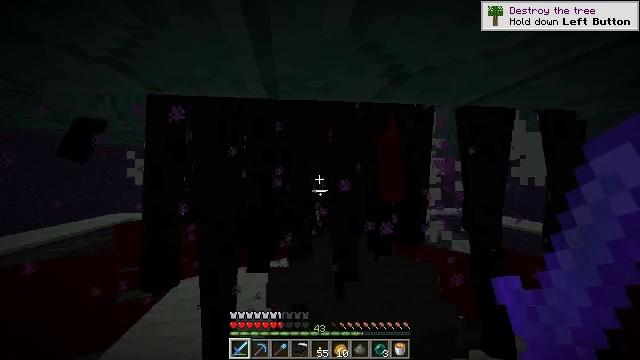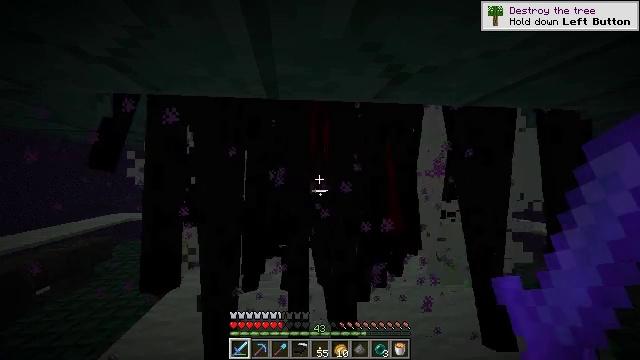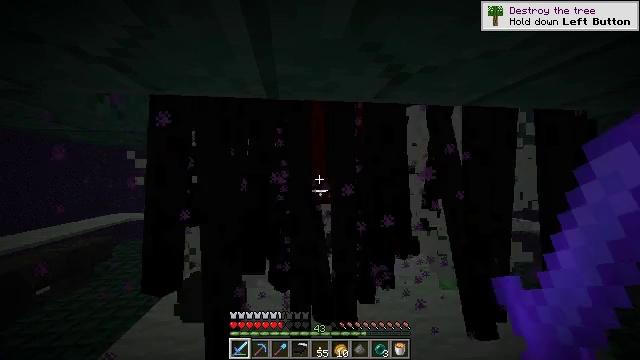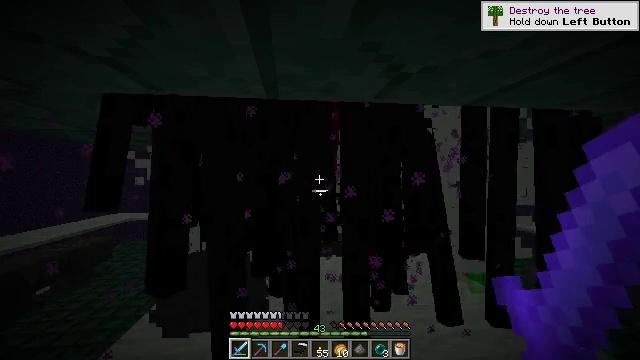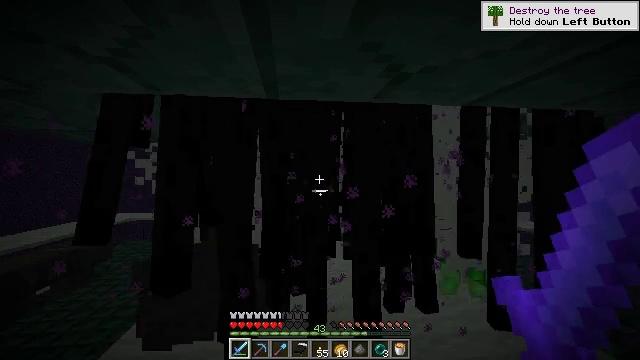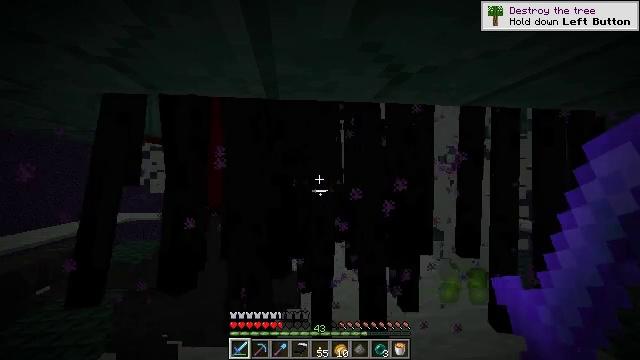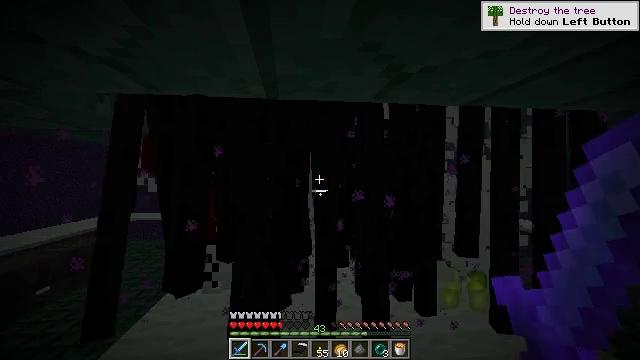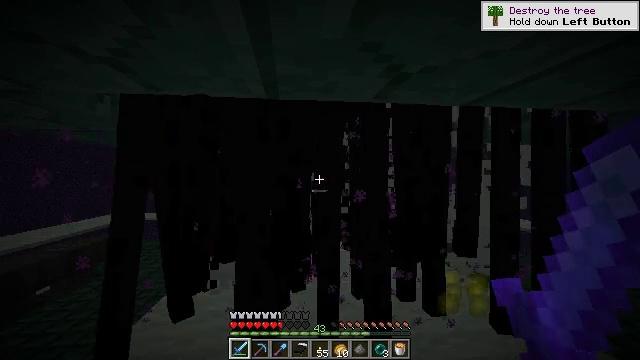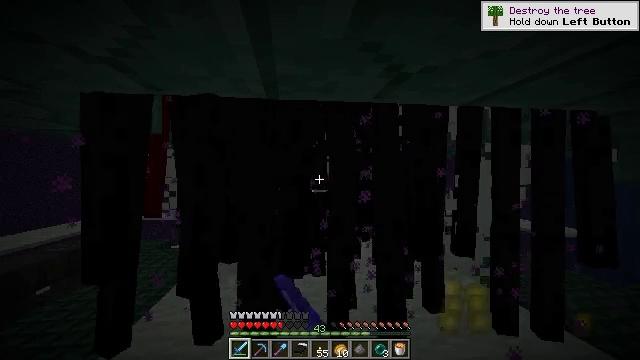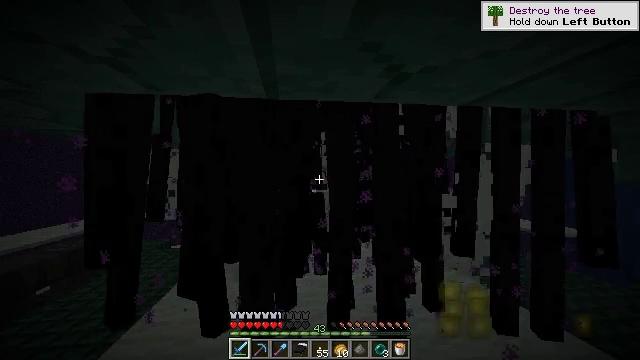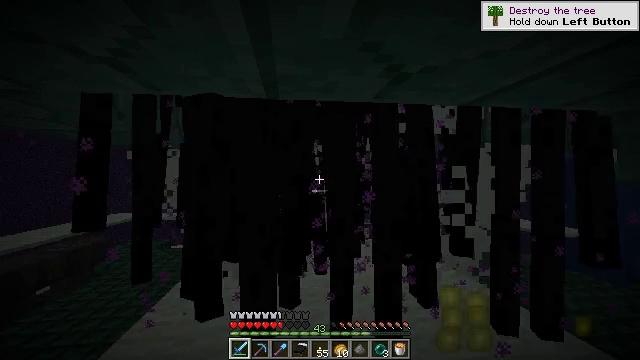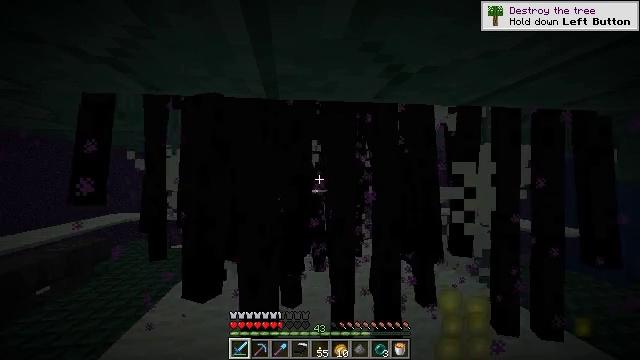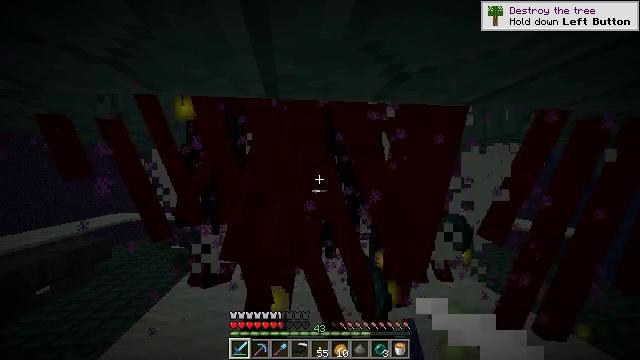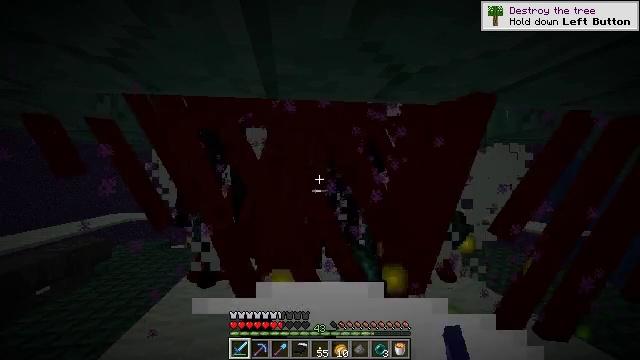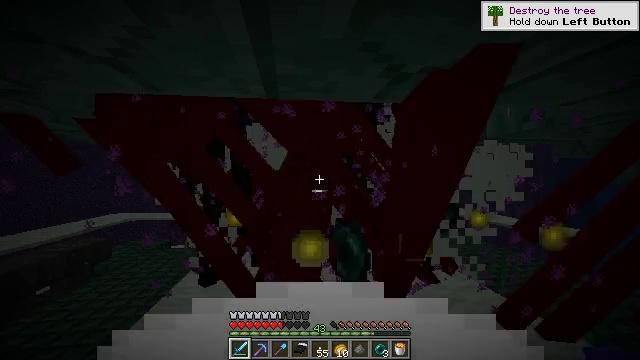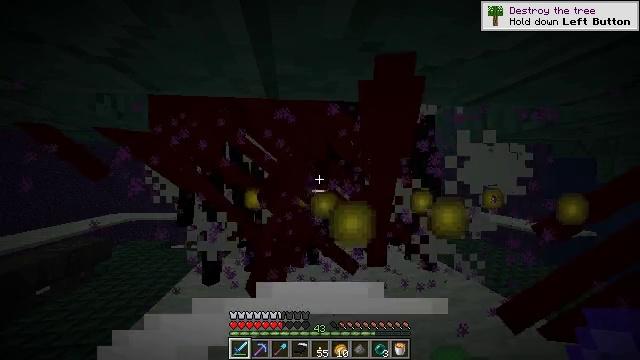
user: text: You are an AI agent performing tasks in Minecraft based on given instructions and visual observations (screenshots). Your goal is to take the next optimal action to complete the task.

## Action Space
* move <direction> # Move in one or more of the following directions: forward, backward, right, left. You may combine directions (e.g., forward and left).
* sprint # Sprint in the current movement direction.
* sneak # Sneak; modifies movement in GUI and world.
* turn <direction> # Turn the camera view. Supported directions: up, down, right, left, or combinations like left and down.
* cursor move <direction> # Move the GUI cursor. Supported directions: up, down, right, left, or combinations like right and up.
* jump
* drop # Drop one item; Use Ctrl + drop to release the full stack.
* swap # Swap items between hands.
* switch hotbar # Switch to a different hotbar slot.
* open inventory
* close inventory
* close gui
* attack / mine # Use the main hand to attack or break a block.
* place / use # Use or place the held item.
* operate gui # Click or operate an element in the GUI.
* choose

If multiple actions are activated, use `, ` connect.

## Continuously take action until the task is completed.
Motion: motion action
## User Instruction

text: Kill an enderman.
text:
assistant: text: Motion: no_op
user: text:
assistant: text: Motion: no_op
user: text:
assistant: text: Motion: no_op
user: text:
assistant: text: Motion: no_op
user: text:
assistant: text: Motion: no_op
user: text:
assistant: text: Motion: no_op
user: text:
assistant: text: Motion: attack / mine
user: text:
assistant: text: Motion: attack / mine
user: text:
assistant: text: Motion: attack / mine
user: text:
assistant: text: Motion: attack / mine
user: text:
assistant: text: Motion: attack / mine
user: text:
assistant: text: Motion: no_op
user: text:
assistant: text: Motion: no_op
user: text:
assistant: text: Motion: no_op
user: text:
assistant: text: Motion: no_op
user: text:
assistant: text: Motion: no_op
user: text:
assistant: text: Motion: no_op
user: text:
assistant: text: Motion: no_op
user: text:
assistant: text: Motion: no_op
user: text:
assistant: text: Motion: no_op
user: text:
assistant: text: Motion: no_op
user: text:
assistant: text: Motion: no_op
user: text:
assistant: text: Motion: no_op
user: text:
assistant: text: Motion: no_op
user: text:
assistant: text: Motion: no_op
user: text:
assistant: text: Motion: no_op
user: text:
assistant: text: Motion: no_op
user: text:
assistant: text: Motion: no_op
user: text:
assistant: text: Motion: no_op
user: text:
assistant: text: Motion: no_op